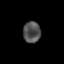
Tissue: lung
Cell type: Epithelial cells
Senescence score: 0.1308
Nuclear area (px): 366
Mean DAPI intensity: 80.033